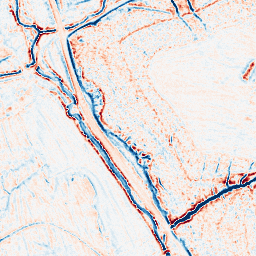
Category: edge_preserving
Decomposition family: bilateral
Decomposition parameters: d: 9
sigma_color: 100
sigma_space: 25
Upsampling method: sinc_hamming
Upsampling parameters: scale: 2
kernel_size: 8
Upsampling scale: 2